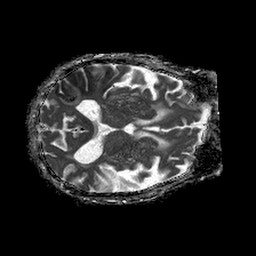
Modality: ADC
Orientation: axial
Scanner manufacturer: philips
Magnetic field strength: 1.5 T
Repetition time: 4.6 s
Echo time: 0.08631 s